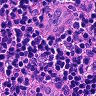
Metastatic tissue present: no